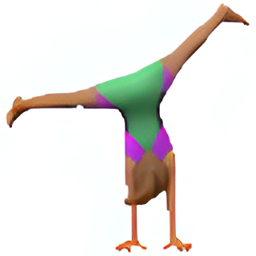
Name: woman doing cartwheel type 4
Emoji: 🤸🏽‍♀️
Group: People & Body
Sub-group: person-sport